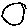
Label: circle